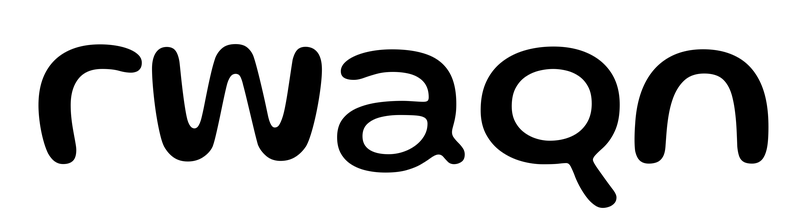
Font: Gluten_Regular